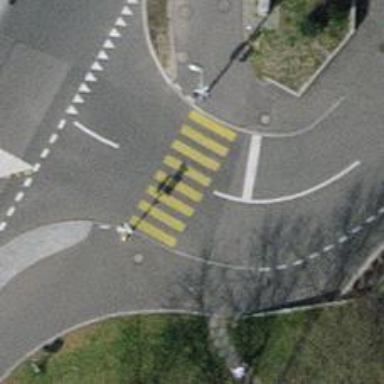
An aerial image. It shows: Road crossing with traffic signals.